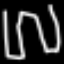
Label: pants